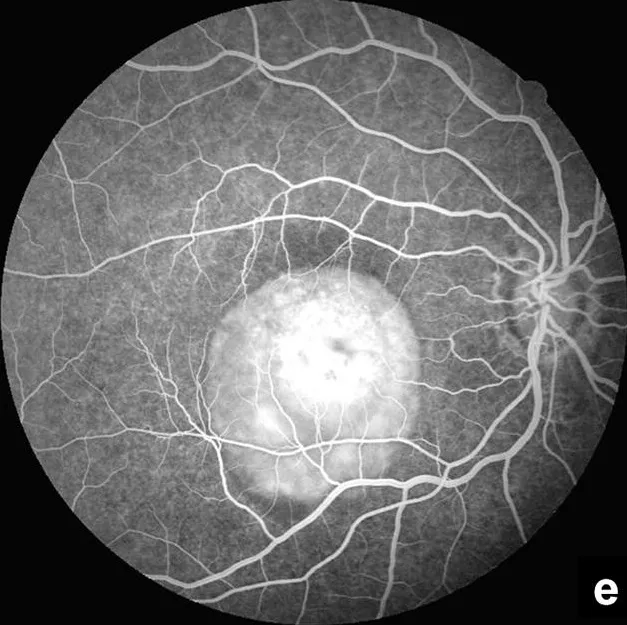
Fluorescein angiography.
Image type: ophthalmic_imaging (ophthalmic_angiography)